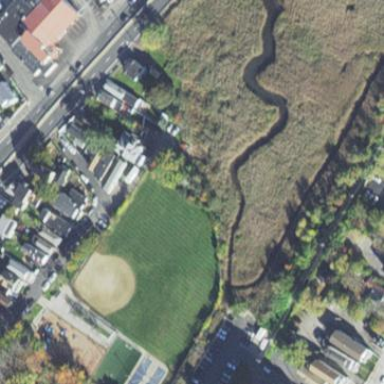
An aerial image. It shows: Baseball pitch for leisure and sports activities.